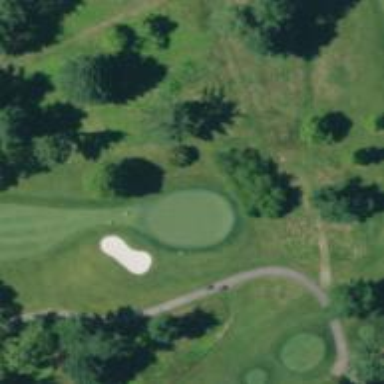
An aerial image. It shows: View of golf hole.